Interaction volume radius: 10 \u00c5
Interaction volume height: 25 \u00c5
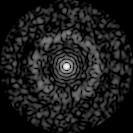
Disorder parameter: 0.8399